Field crop: tomato
Growth stage: 1
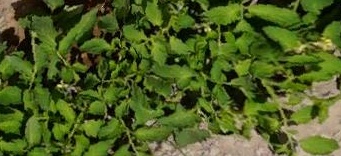
Species: tomato